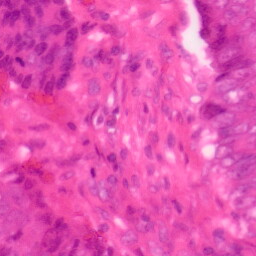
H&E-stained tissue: Colon